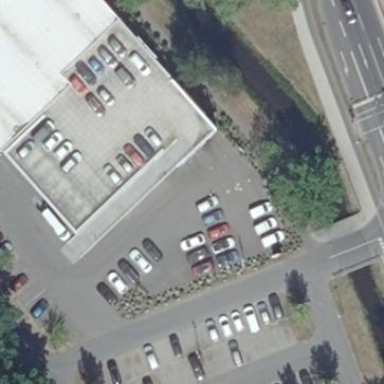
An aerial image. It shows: Rooftop parking lot with paved surface.